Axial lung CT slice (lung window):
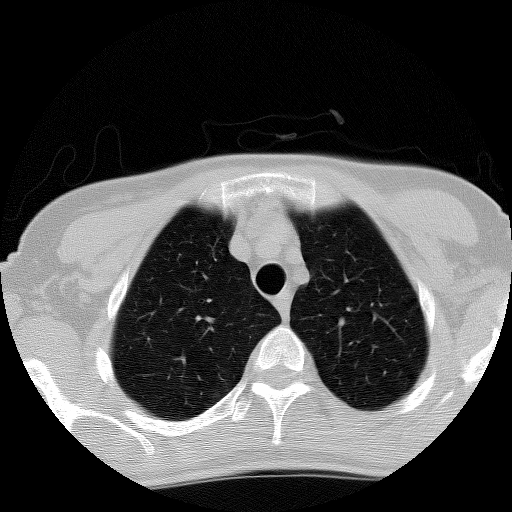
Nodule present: no